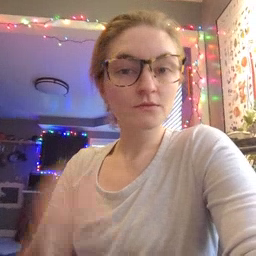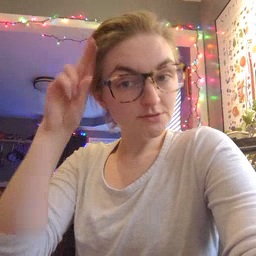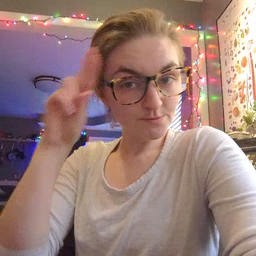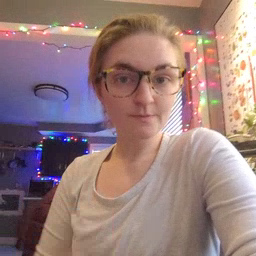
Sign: uncle